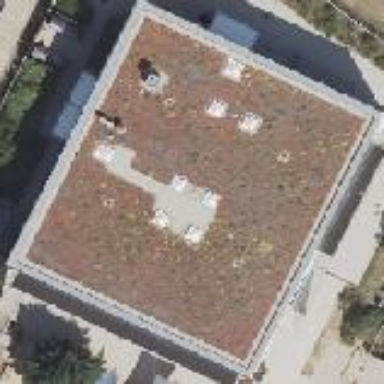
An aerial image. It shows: Flat-roofed kindergarten building.